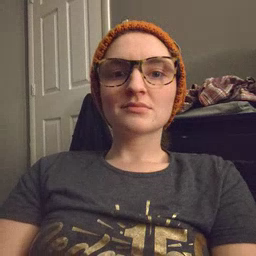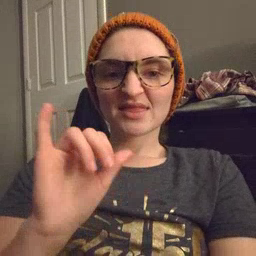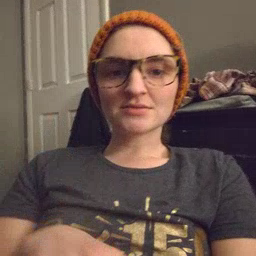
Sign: that